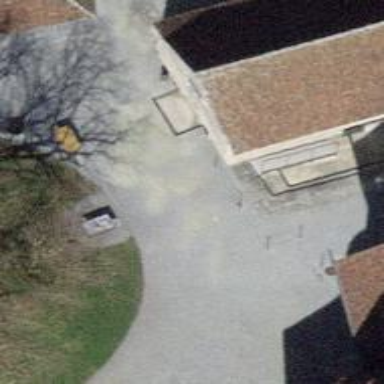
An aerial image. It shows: Bench.